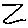
Label: zigzag